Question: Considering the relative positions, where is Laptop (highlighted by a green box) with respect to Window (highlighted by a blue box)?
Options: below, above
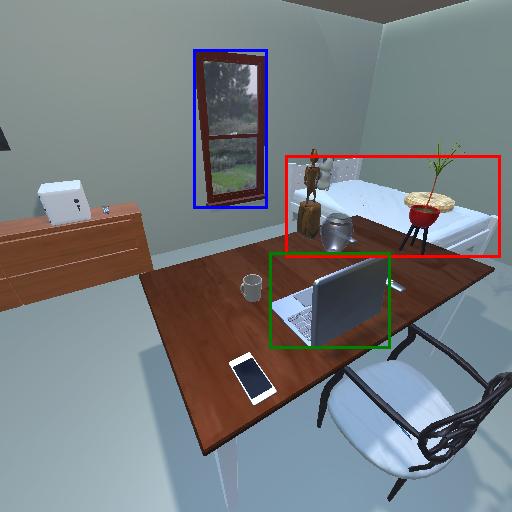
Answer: below